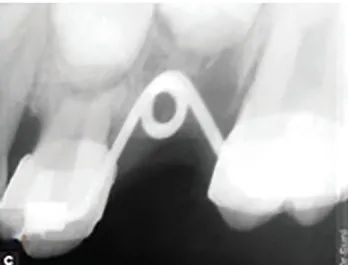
Cemented appliance.
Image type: radiology (x_ray)